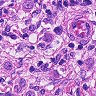
Metastatic tissue present: yes